На длинном тонкостенном диэлектрическом цилиндре радиуса $R$, длины $L \gg R$ и массы $M$ размещён электрический заряд с одинаковой поверхностной плотностью $\sigma~(Кл / м^{2})$. Цилиндр может свободно (без трения) вращаться вокруг своей оси под действием груза массы $m$, подвешенного на невесомой нити, намотанной на цилиндр (см. рисунок).
Определите ускорение груза. Магнитную постоянную $\mu_{0}$ считать заданной.
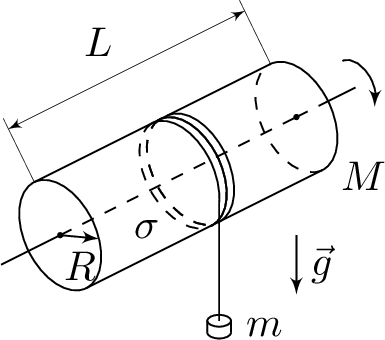
Решение: При вращении цилиндра возникает круговой ток, создающий магнитное поле внутри цилиндра. Полная сила тока, текущего по поверхности цилиндра, равна $I=\sigma v L$, где $v$ - линейная скорость зарядов. Ток, приходящийся на единицу длины цилиндра, $i=I / L=\sigma v$. Магнитное поле $B$ внутри цилиндра совпадает с магнитным полем длинной катушки: $$ \mathrm{B}=\frac{\mu_{0} I}{L}=\mu_{0} \sigma v. $$ Плотность магнитной энергии $w_{М}=B^{2} /\left(2 \mu_{0}\right)=\mu_{0} \sigma^{2} v^{2} / 2$. Полная энергия магнитного поля $W_{М}=w_{М} \cdot \pi R^{2} L=k v^{2} / 2$, где $$ k=\pi \mu_{0} \sigma^{2} R^{2} L. $$ Кинетическая энергия вращающегося цилиндра и груза $$ W_{К}=(m+M) v^{2} / 2. $$ Если координатную ось $x$ направить вниз, то потенциальная энергия груза запишется в виде $$ W_{П}=-m g x+\text { const}. $$ Запишем теперь закон сохранения энергии, включая механическую энергию вращающегося цилиндра и груза и энергию магнитного поля внутри цилиндра: $$ W_{К}+W_{П}+W_{М}=\mathrm{const} \quad или \quad(m+M+k) \frac{v^{2}}{2}-m g x=\mathrm{const}. $$ Принимая во внимание, что $v=\frac{d x}{d t}$ и $a=\frac{d v}{d t}$, продифференцировав это уравнение по времени, получим: $$ a=\frac{m g}{m+M+k}=\frac{m g}{m+M+\pi \mu_{0} \sigma^{2} R^{2} L}. $$
Ответ: $$ a=\frac{m g}{m+M+\pi \mu_{0} \sigma^{2} R^{2} L} $$
Темы:
T, Механика, Электричество, Энергия магнитного поля, Всероссийские, Катушка